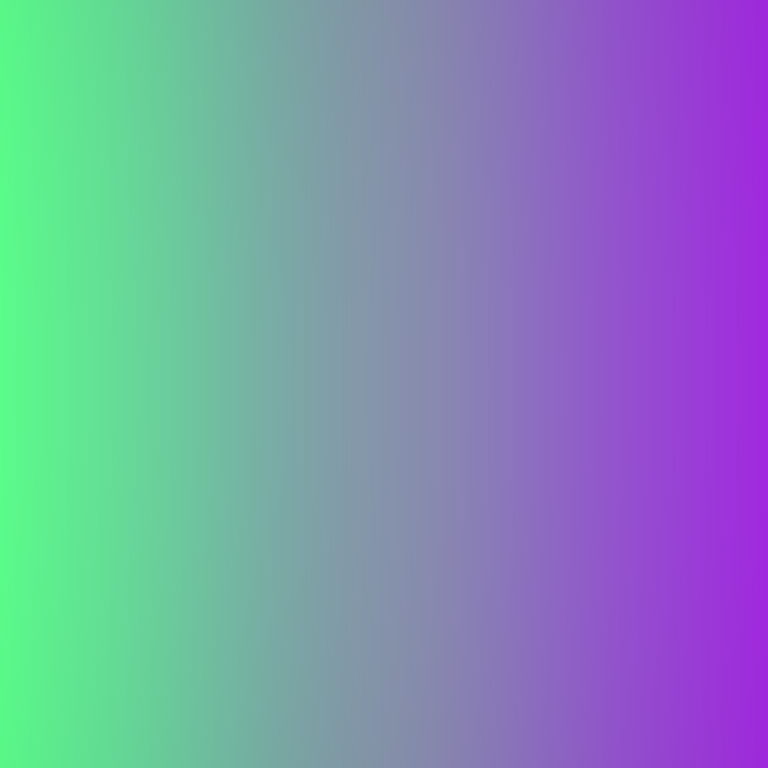
Abstract light effect, smooth gradient from vibrant green to rich purple, calm atmosphere, soft glow, no room, no furniture, no objects.